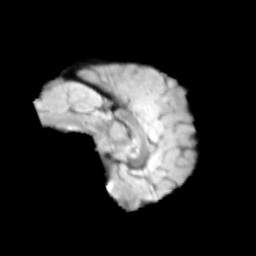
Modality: T2w
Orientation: sagittal
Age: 13
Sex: male
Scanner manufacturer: siemens
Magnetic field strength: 3 T
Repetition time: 3.8 s
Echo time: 0.07 s